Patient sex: M
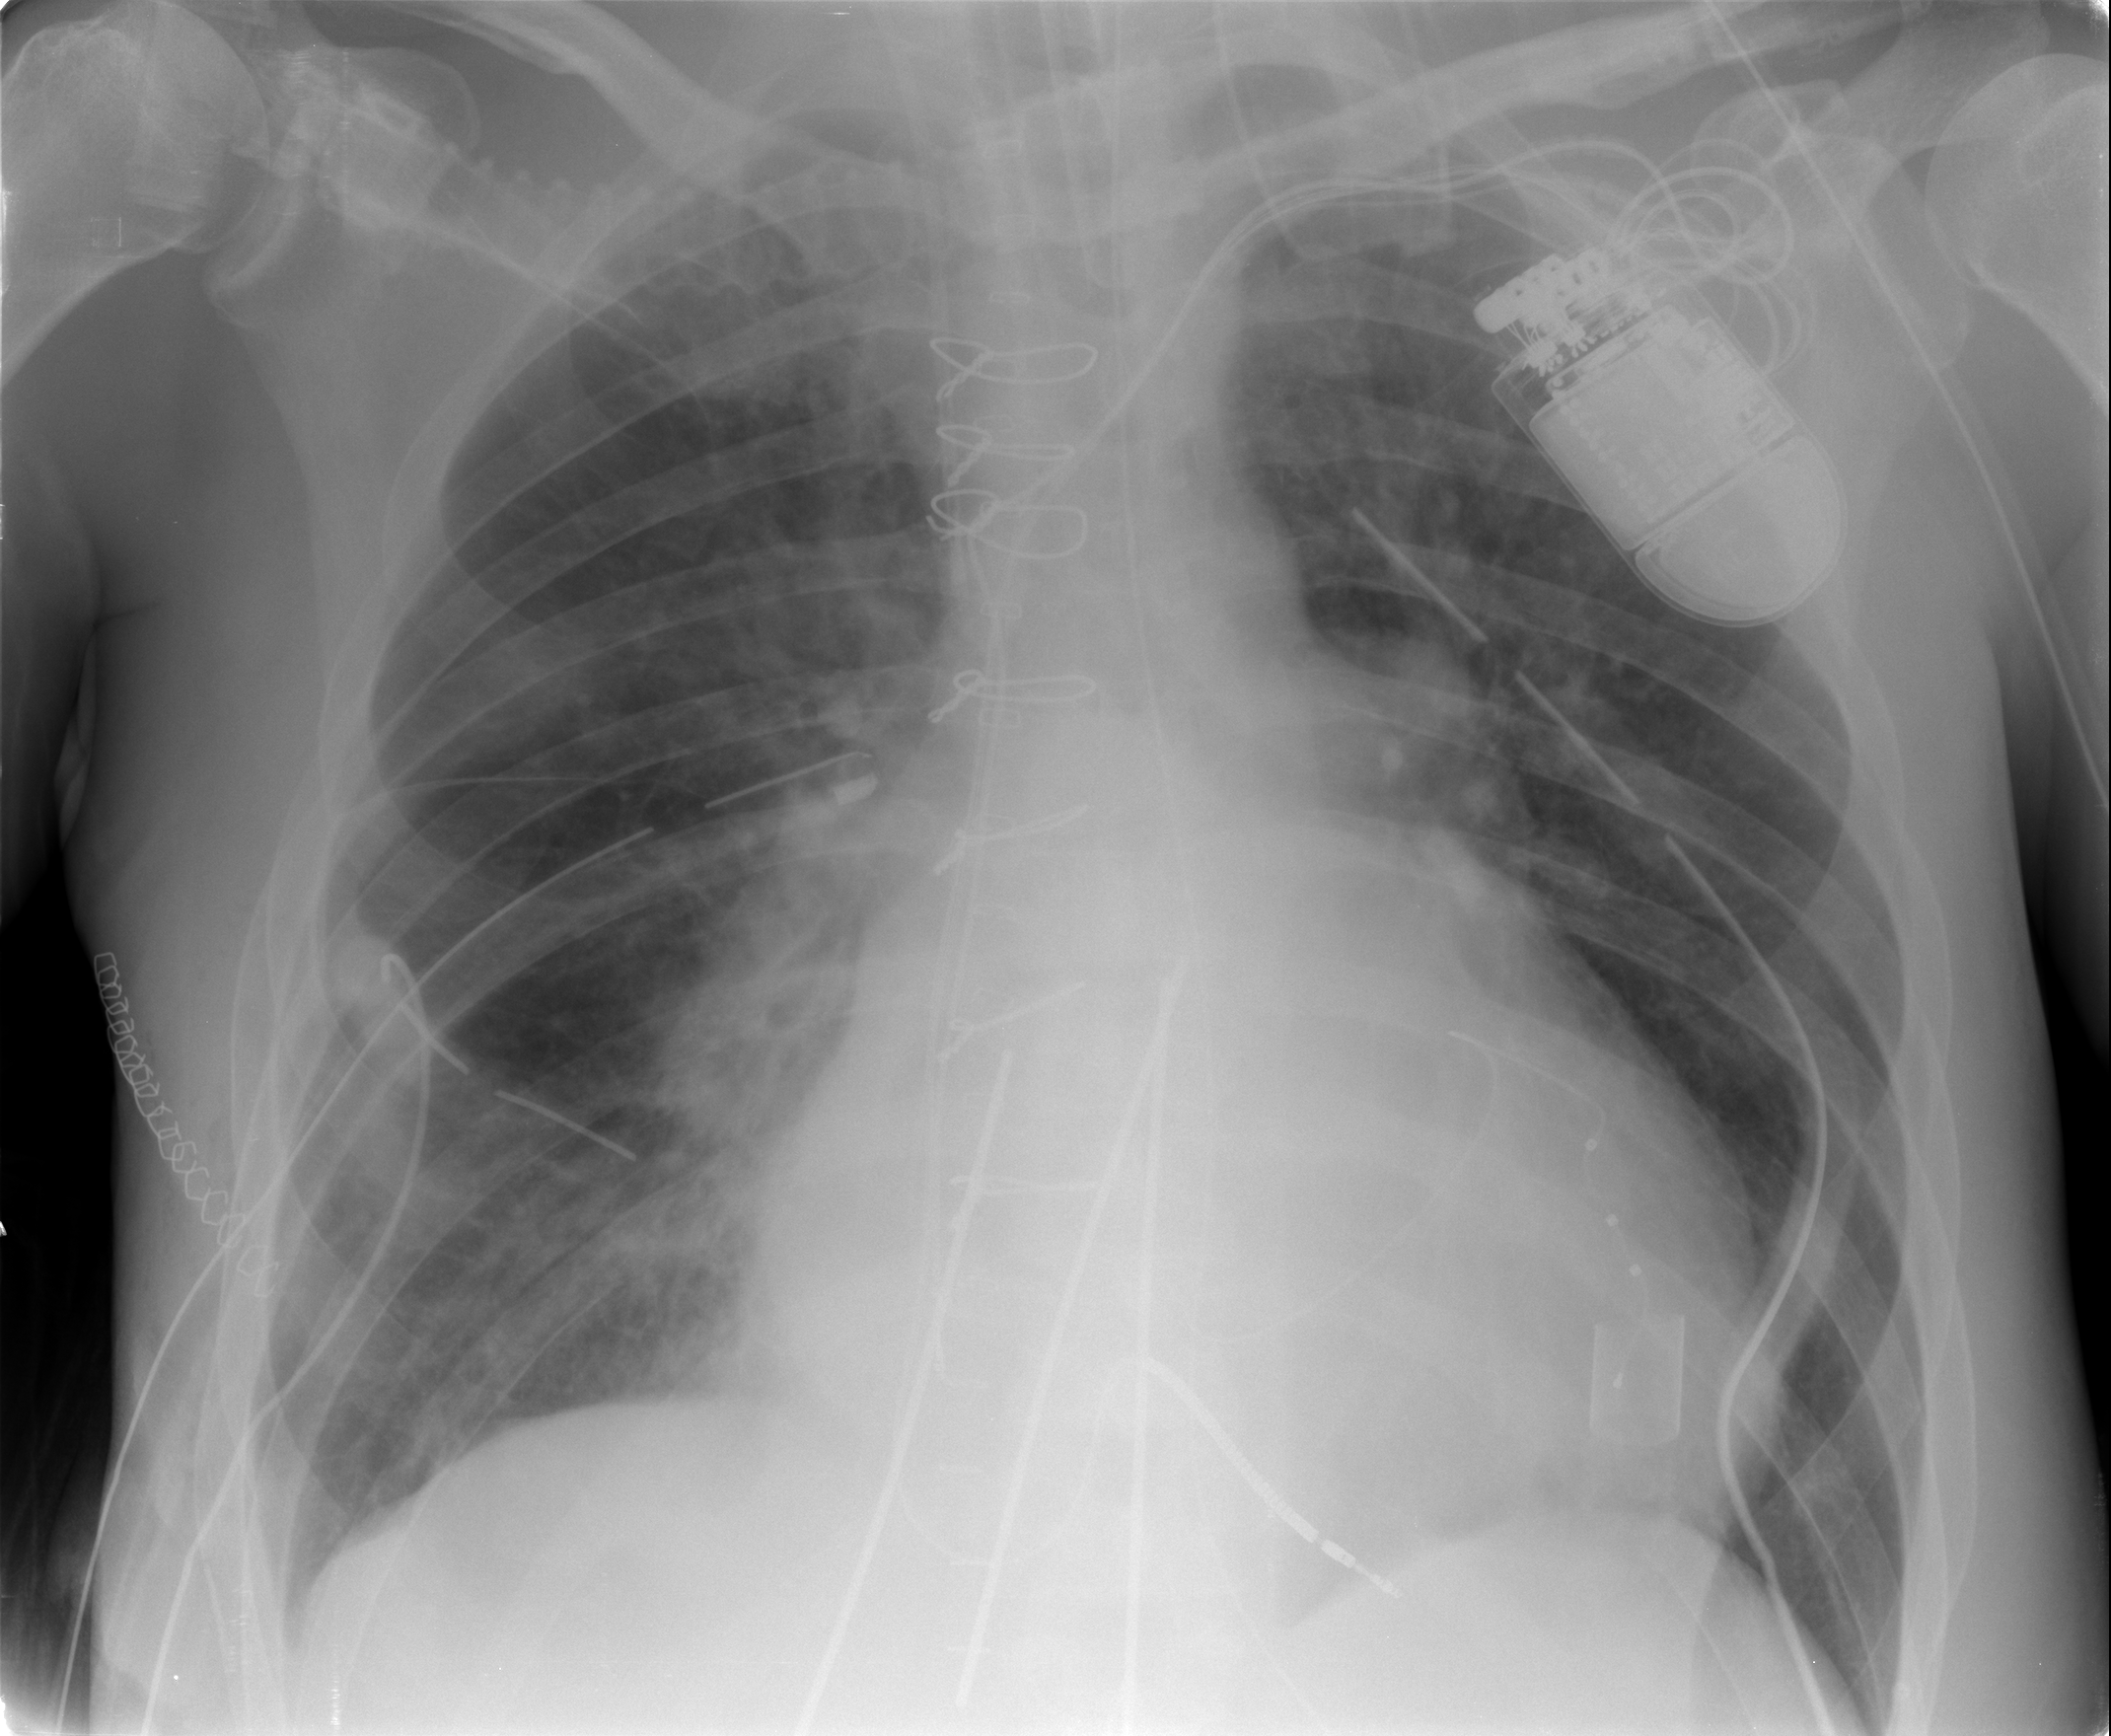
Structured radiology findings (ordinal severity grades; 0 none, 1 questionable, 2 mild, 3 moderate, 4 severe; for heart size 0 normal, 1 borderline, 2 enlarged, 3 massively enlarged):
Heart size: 2
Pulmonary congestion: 2
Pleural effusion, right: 0
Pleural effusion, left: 0
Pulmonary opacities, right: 0
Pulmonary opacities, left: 0
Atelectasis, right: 0
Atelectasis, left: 0